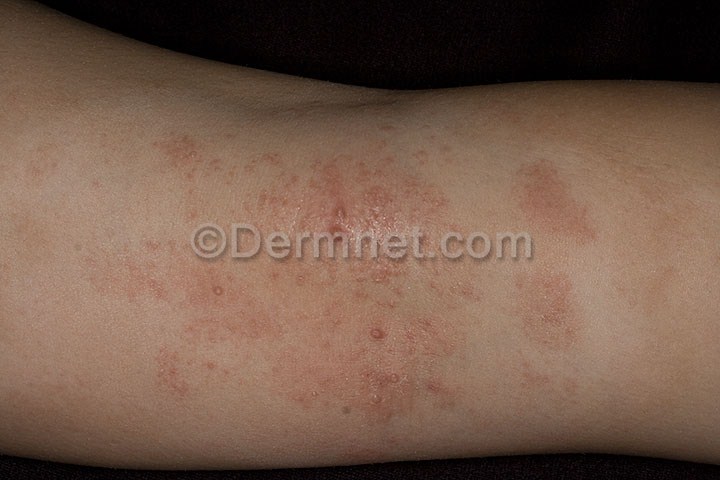
Disease: Atopic Dermatitis Photos